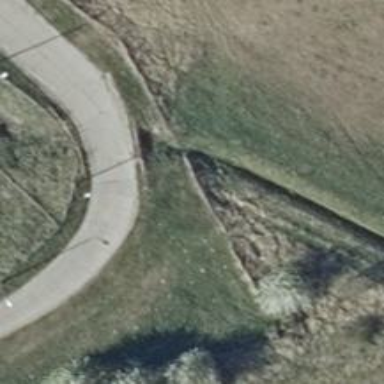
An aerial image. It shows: Culvert tunnel.